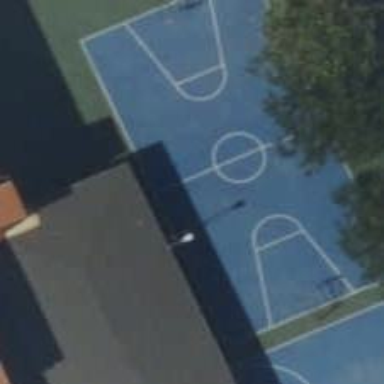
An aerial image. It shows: Basketball court located in leisure land pitch.